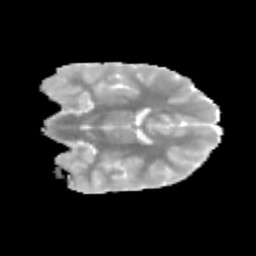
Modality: MD
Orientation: coronal
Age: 10
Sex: male
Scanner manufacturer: siemens
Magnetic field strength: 3 T
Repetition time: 3.8 s
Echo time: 0.07 s